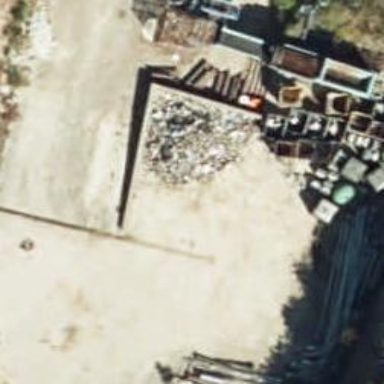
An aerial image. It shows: Recycling center for various types of waste.